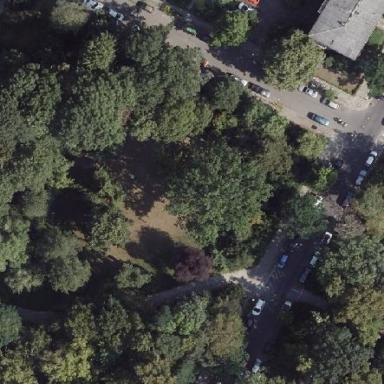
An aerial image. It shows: Footway with compacted surface.